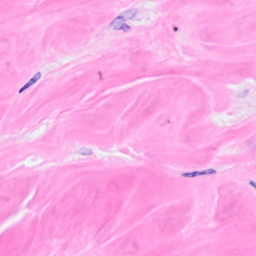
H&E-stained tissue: Breast